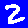
Digit: 2